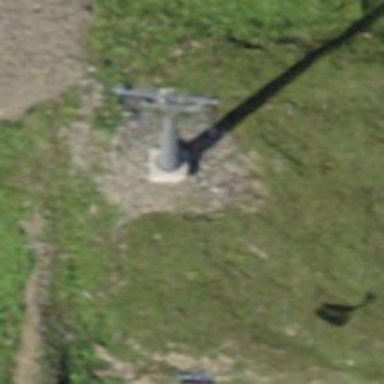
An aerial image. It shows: Pylon used for aerialway.